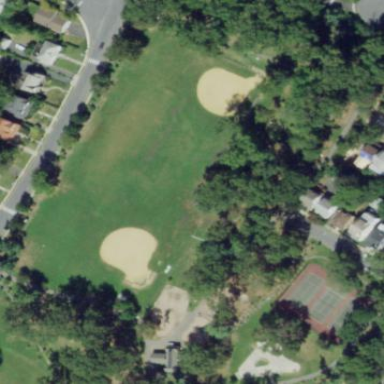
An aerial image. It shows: Park designated as recreation ground.